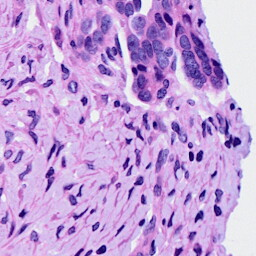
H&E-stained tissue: Ovarian